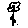
Label: flower